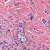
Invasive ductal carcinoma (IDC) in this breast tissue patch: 1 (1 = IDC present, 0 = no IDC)